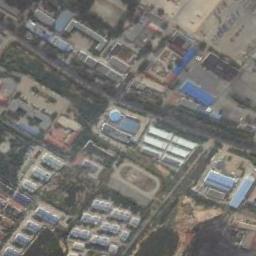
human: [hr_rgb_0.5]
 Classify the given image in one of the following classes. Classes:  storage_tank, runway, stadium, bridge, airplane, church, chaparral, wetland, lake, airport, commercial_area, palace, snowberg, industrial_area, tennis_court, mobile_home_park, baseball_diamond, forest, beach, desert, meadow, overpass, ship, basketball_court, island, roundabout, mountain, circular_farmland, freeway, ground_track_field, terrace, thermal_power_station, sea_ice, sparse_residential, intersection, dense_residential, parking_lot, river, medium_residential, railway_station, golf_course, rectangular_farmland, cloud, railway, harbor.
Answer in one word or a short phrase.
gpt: industrial_area